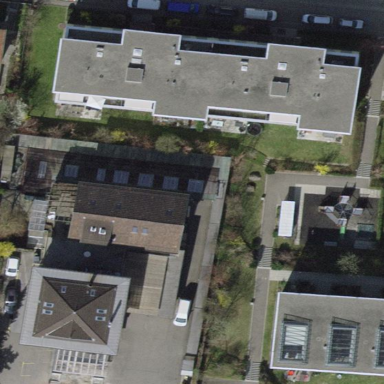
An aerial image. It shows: Residential garden.